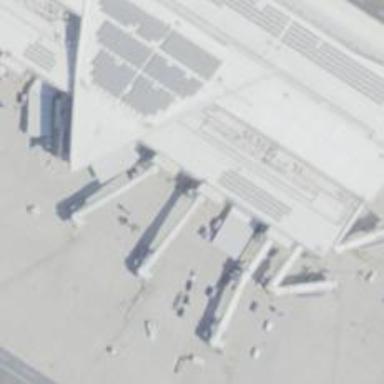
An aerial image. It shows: Airport gate.